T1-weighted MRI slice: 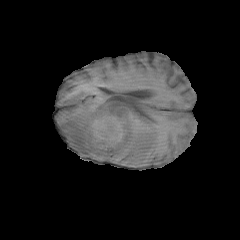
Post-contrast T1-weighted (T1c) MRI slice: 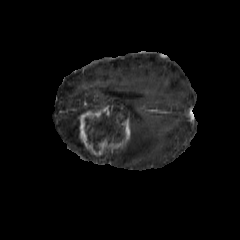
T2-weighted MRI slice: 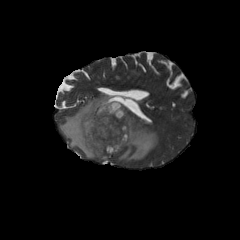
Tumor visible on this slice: yes